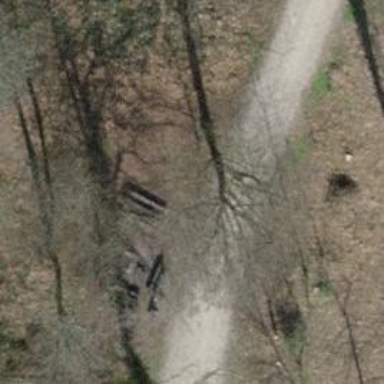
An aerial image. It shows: Picnic table located in leisure land area.